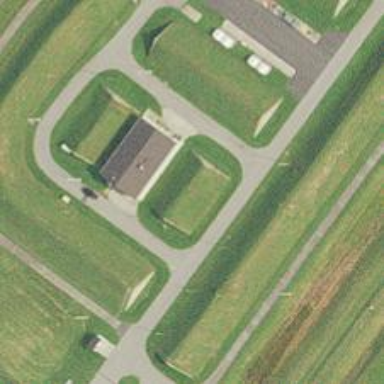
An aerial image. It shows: Military bunker.